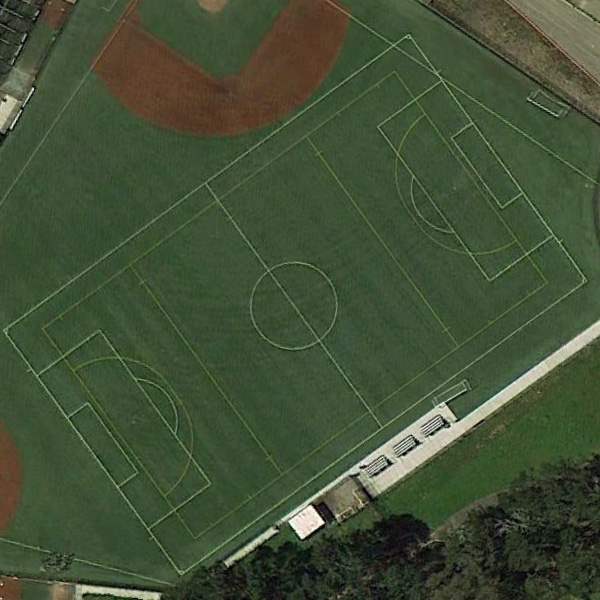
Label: Playground